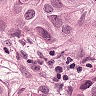
Metastatic tissue present: yes